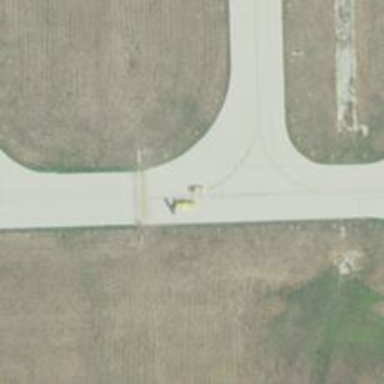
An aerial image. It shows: View of taxiway at the airport.